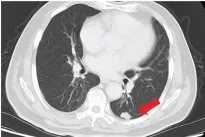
Pathological and imaging examination of case 2.
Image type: radiology (ct)